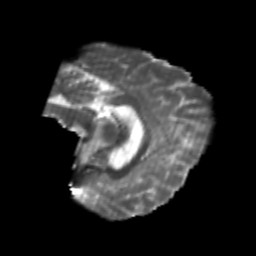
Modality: T2w
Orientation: sagittal
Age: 21
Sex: male
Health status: healthy
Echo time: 0.074 s